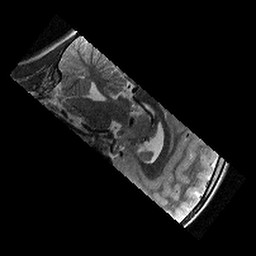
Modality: T2w
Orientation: sagittal
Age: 11
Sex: female
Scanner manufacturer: siemens
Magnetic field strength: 3 T
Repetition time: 9.23 s
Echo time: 0.067 s